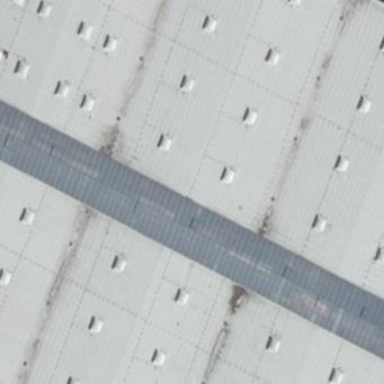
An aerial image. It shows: Industrial building.